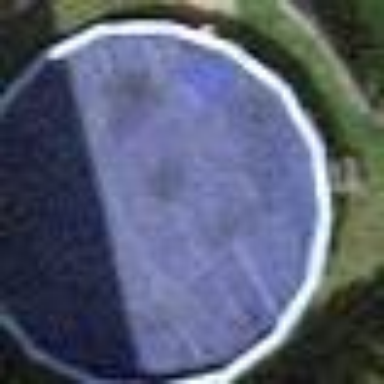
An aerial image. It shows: Swimming pool located in leisure land.